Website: walmart
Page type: address-validator
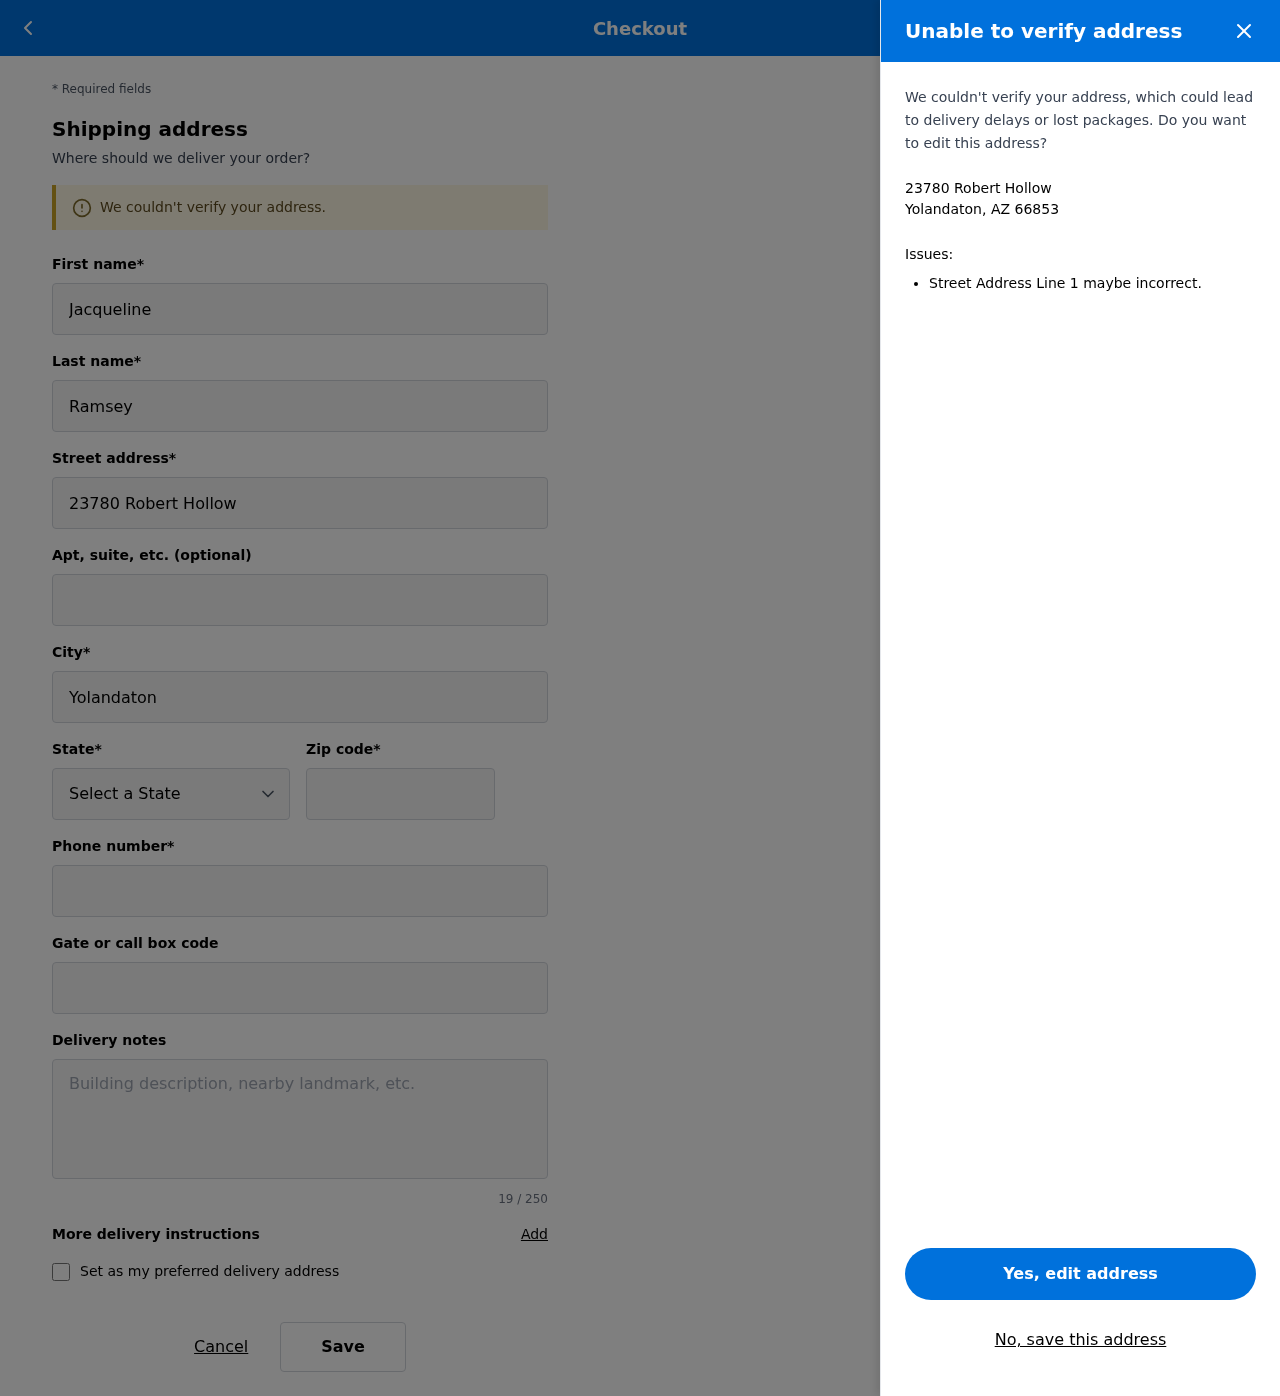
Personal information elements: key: PII_CITY_STATE_ZIP
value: Yolandaton, AZ 66853
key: PII_DELIVERY_INSTRUCTIONS
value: Leave at front door
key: PII_STATE_ABBR
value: AZ
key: PII_STREET
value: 23780 Robert Hollow
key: PII_FIRSTNAME
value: Jacqueline
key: PII_LASTNAME
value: Ramsey
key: PII_CITY
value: Yolandaton
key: PII_POSTCODE
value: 66853
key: PII_PHONE
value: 6346369978
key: PII_SECURITY_CODE
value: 97060